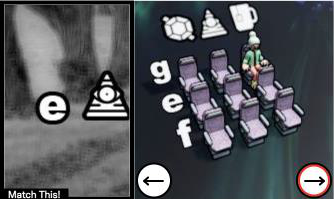
Task: seats
Answer: no